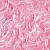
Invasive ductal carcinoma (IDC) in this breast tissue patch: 0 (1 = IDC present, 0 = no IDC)